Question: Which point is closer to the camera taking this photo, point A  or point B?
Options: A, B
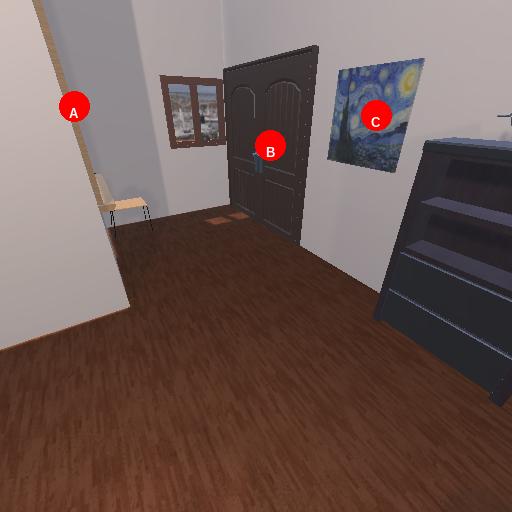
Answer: A